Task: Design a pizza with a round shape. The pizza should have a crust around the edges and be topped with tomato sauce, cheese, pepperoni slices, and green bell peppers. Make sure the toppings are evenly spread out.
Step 344:
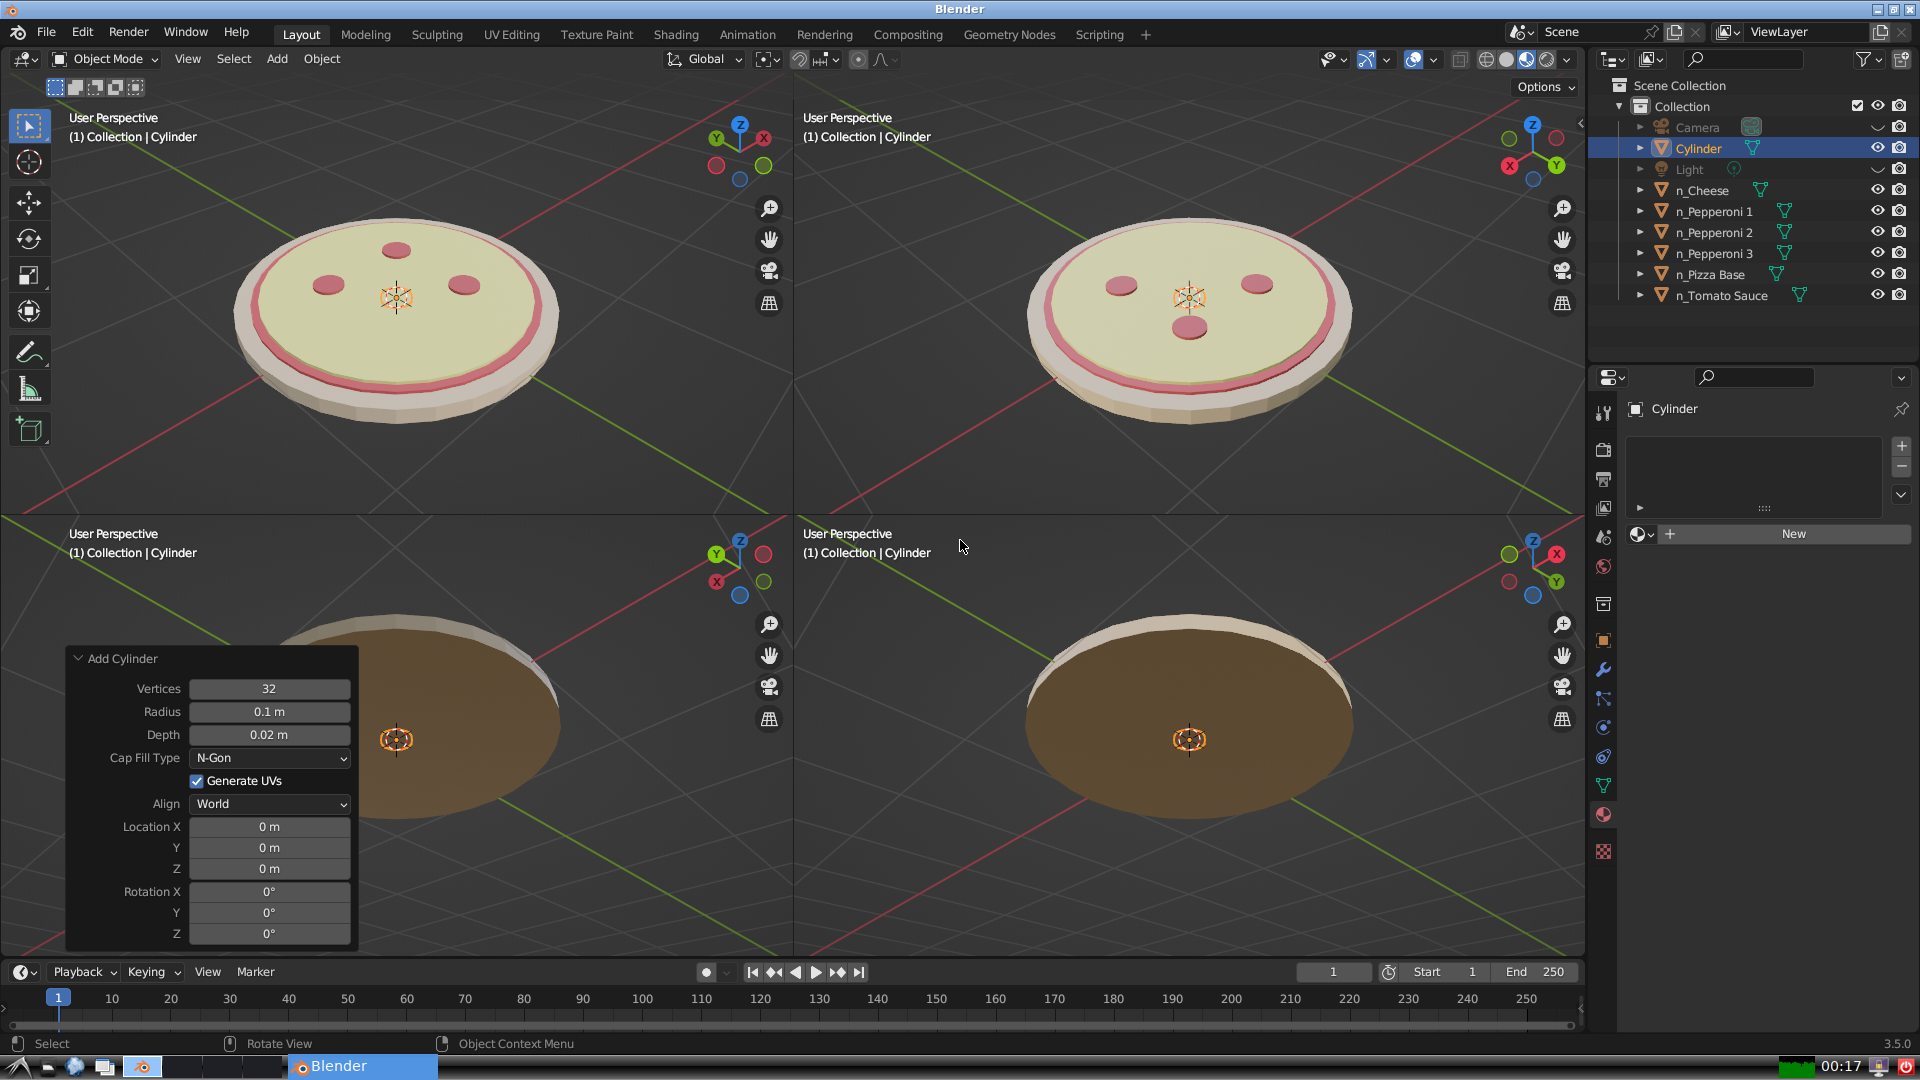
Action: {"key_press": ['Ctrl, Home']}